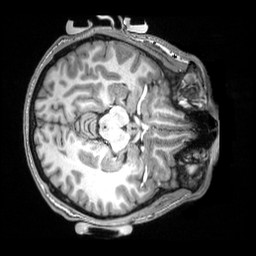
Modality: T1w
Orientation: axial
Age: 22
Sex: male
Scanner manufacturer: siemens
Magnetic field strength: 3 T
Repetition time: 2.53 s
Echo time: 0.0033 s